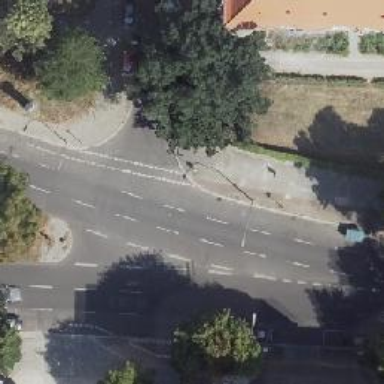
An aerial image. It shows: Tertiary road with asphalt surface. It features cycle track on the right side and is dual carriageway.